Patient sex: F
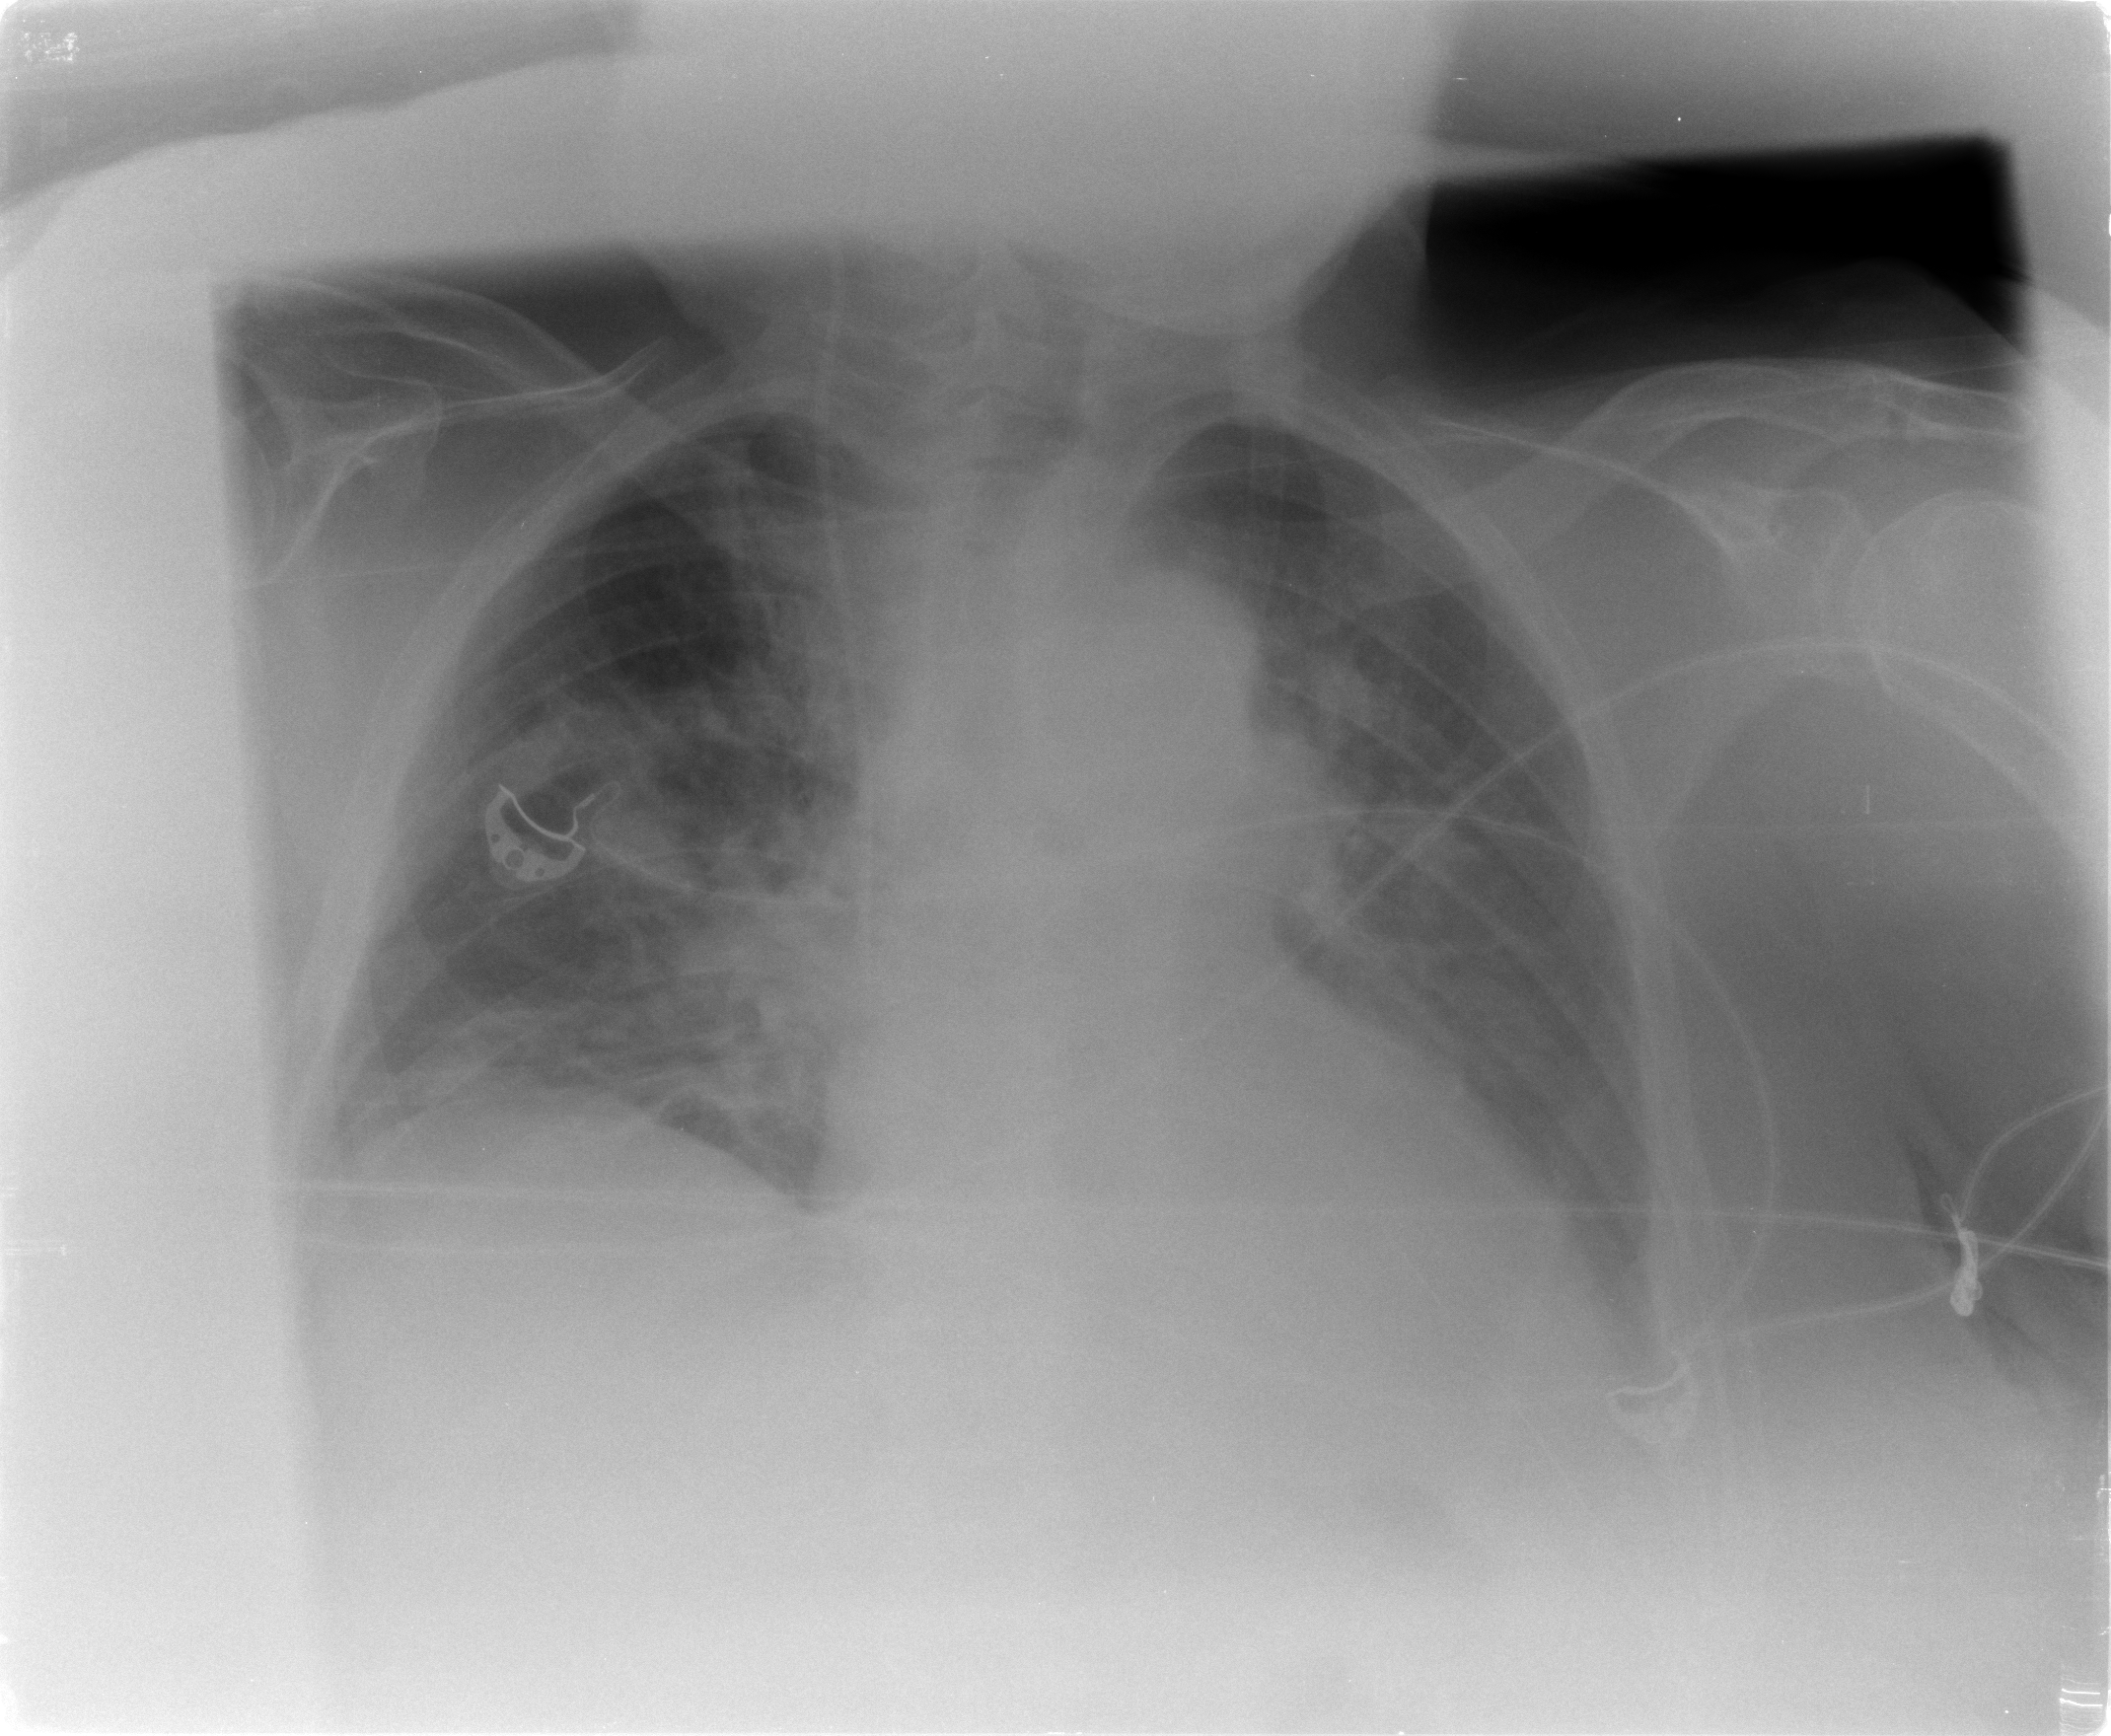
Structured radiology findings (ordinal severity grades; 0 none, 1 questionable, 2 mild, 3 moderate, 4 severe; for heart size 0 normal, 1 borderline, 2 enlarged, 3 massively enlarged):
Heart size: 1
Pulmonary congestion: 2
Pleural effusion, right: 0
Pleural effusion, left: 2
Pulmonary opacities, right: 2
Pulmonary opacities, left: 0
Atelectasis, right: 2
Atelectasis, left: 3